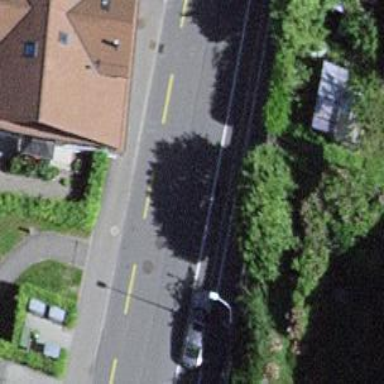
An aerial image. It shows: Parking lane with asphalt surface.